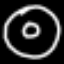
Label: donut